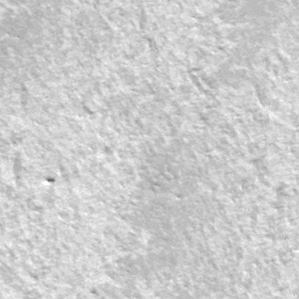
Label: frost